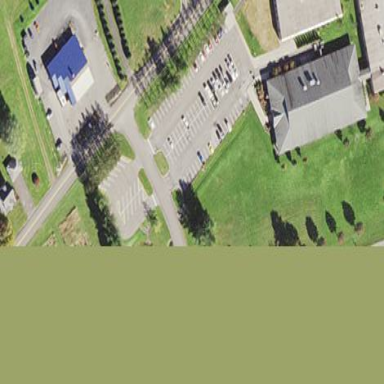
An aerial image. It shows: Parking area with surface.